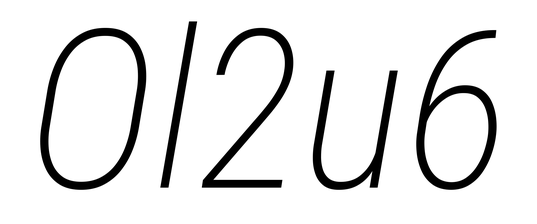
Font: Roboto-Italic_Condensed_ExtraLight_Italic